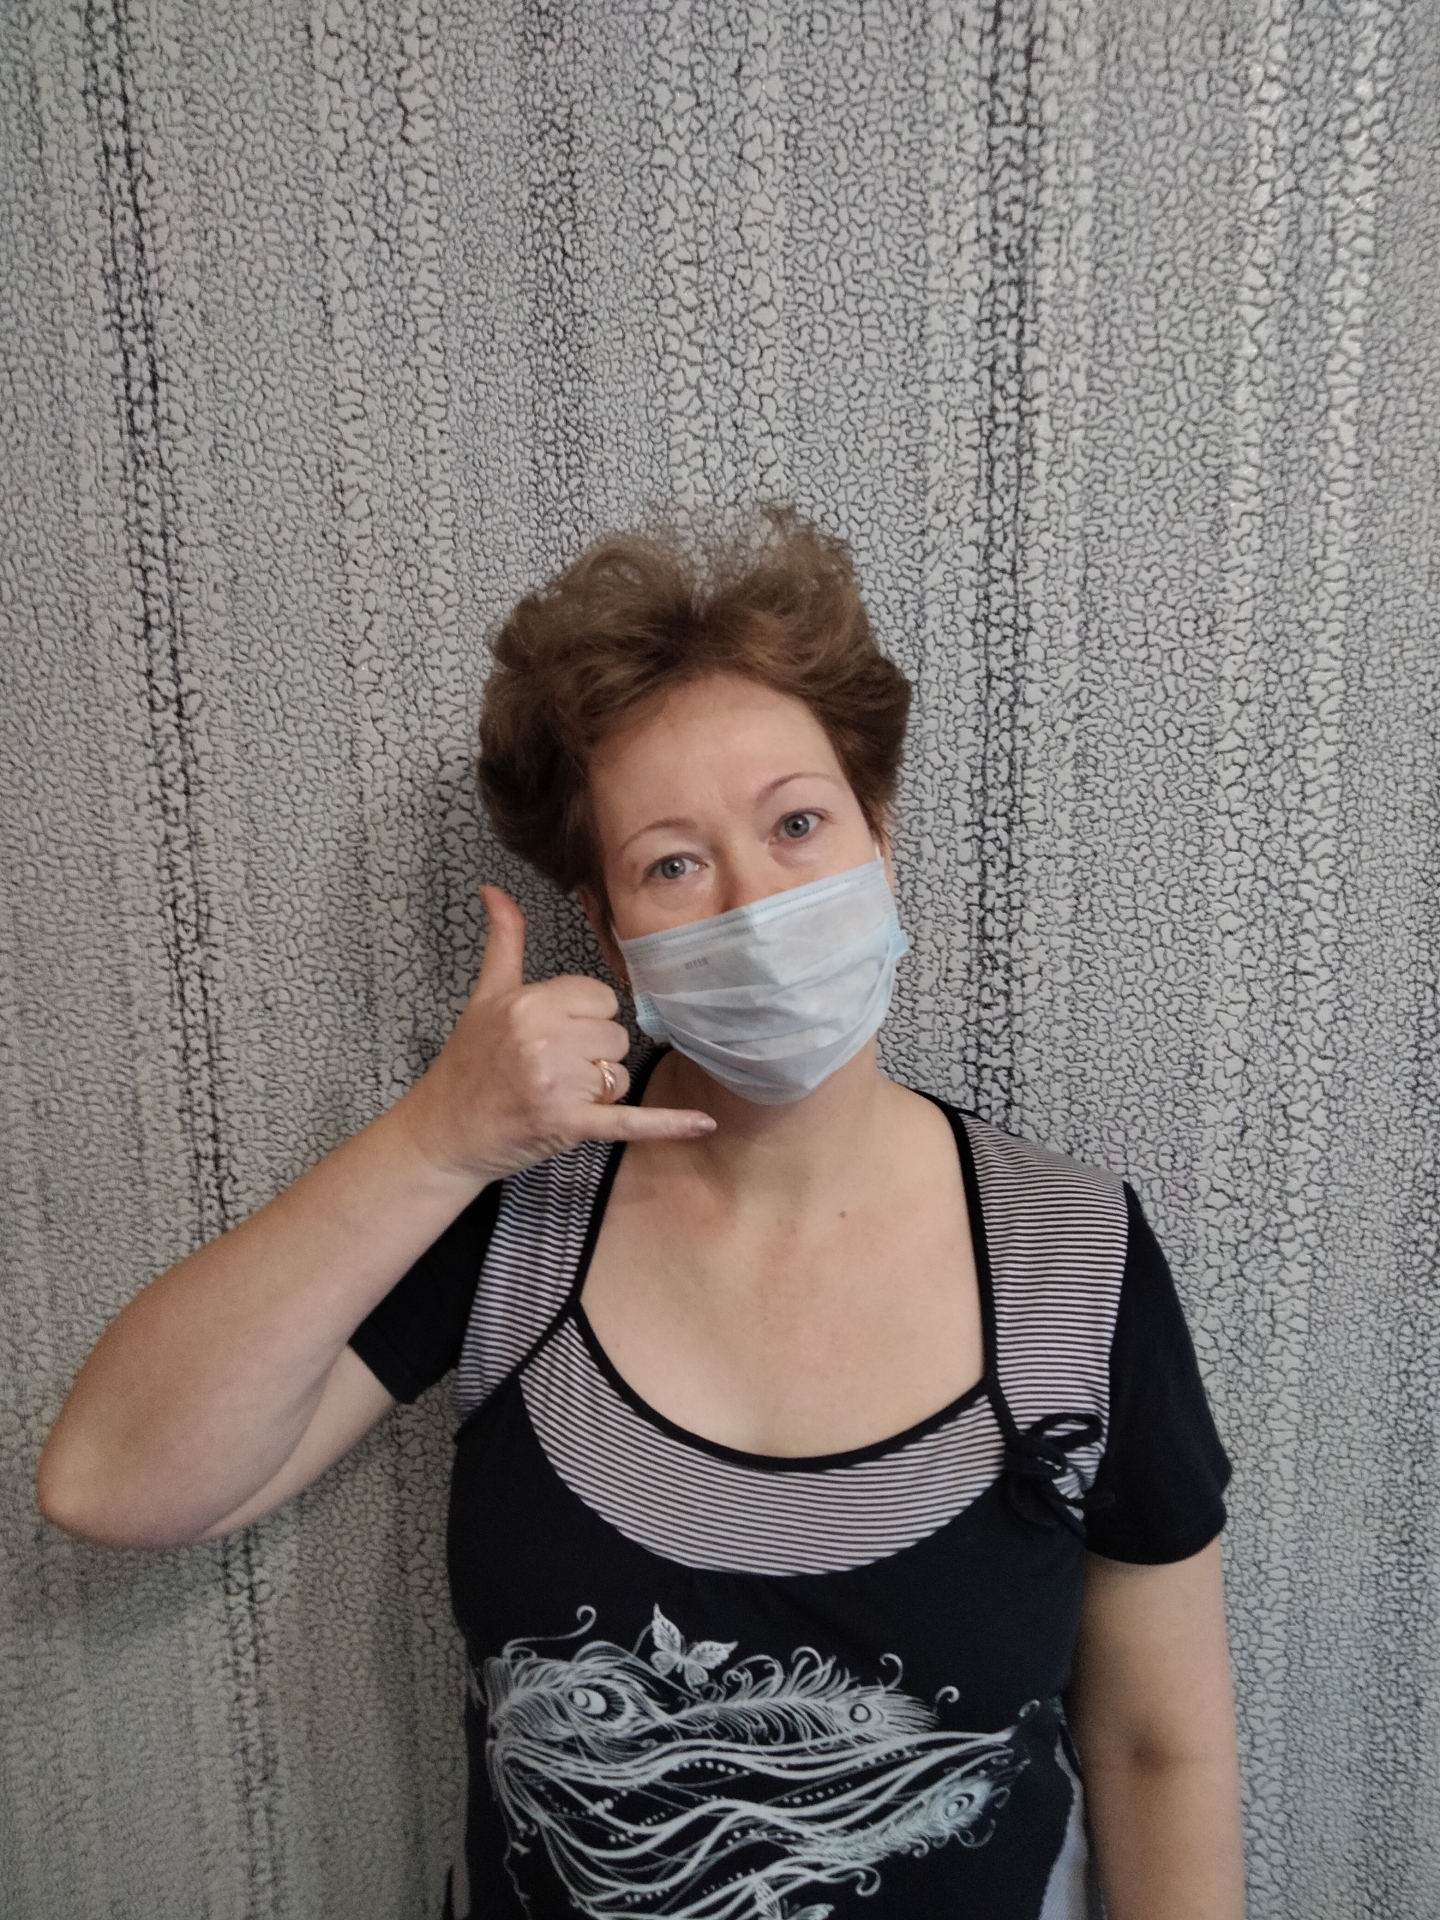
Label: clear